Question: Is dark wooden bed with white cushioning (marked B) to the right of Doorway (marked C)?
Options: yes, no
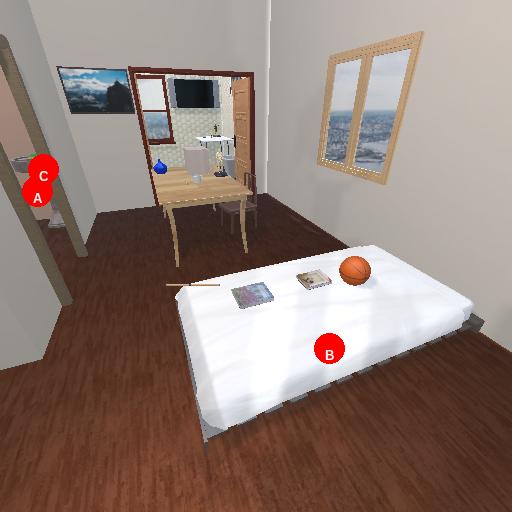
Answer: yes